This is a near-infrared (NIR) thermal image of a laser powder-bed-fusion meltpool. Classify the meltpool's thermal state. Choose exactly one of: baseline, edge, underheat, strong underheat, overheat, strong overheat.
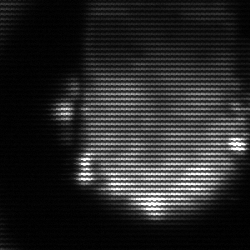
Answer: edge